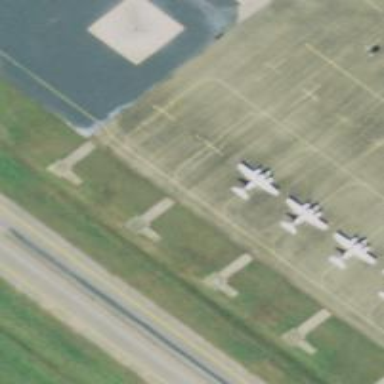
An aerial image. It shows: View of taxiway at the airport.